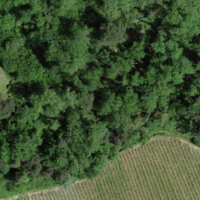
EUNIS habitat code: 41
Species observed at this site:
Salvia glutinosa